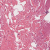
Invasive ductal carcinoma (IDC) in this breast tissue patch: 0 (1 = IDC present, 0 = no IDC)